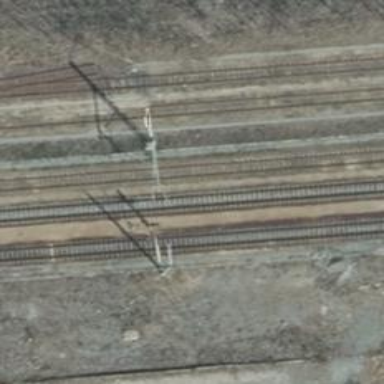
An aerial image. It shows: Railway with electrified contact lines.